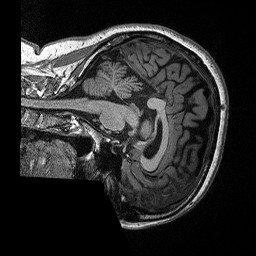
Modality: T1w
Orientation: sagittal
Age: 46
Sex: female
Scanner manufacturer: siemens
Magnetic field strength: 3 T
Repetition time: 2.3 s
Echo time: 0.00298 s